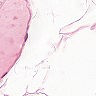
Metastatic tissue present: no